Question: I need to make a table view with separators like the table view in the master view controller of the iPad Settings app. The separators in the table view has a white shadow and it seems that the separator is half transparent.
Does anyone know how I can achieve this effect? I would prefer doing it in a static table view.

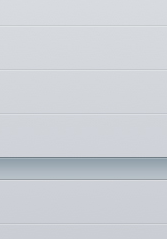
Answer: It looks like they've used a section header view with a gradient background. Implement this method:
'''
- (UIView *)tableView:(UITableView *)tableView viewForHeaderInSection:(NSInteger)section
'''
Create a gradient 1px wide and whatever height you need tall. Create a view using that gradient as a background (it should tile horizontally) and return your custom view in that method (assuming the 'section' passed to the method is correct).
You'll need to implement 'tableView:heightForHeaderInSection:' too for this to work correctly.